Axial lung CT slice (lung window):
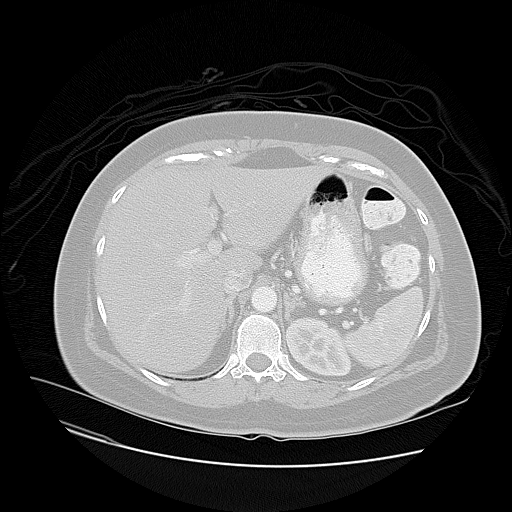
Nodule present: no